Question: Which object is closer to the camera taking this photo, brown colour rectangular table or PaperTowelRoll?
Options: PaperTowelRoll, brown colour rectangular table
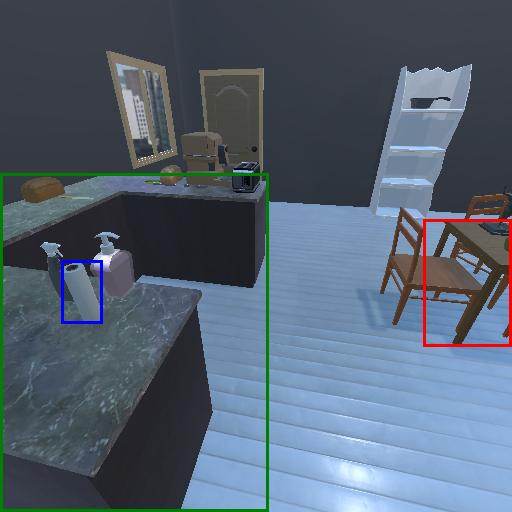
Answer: PaperTowelRoll